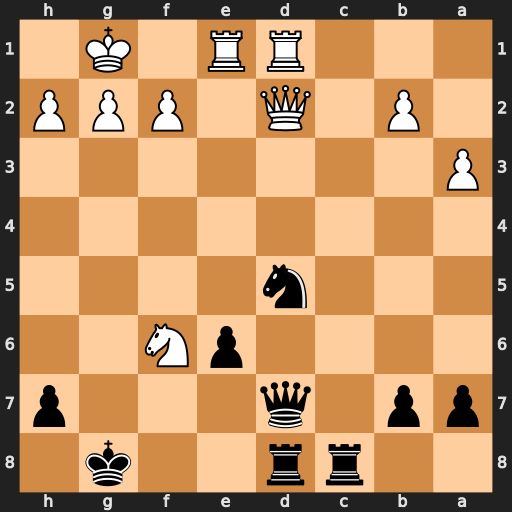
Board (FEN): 2rr2k1/pp1q3p/4pN2/3n4/8/P7/1P1Q1PPP/3RR1K1
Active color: b
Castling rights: -
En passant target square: -
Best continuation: Nxf6 Qg5+ Qg7